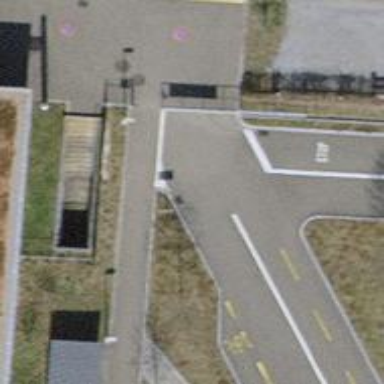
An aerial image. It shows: Traffic park on service road.